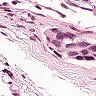
Metastatic tissue present: yes